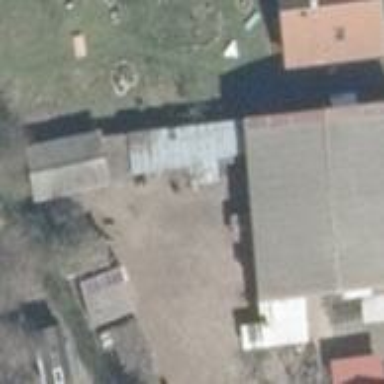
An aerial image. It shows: Building.